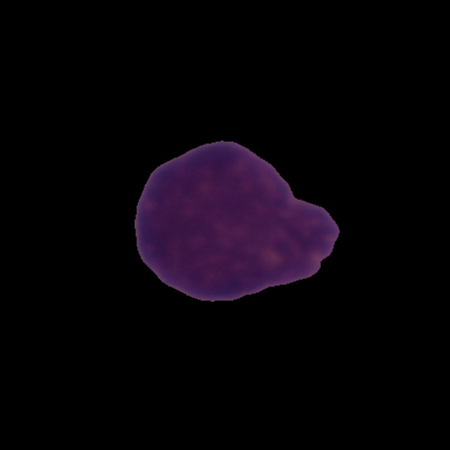
Label: healthy